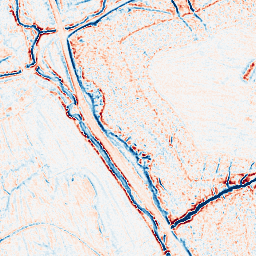
Category: edge_preserving
Decomposition family: anisotropic_diffusion
Decomposition parameters: iterations: 5
kappa: 30
gamma: 0.2
Upsampling method: bilinear
Upsampling parameters: scale: 2
Upsampling scale: 2